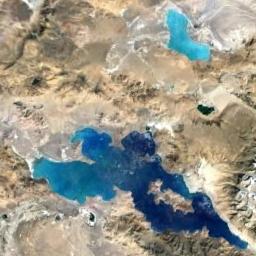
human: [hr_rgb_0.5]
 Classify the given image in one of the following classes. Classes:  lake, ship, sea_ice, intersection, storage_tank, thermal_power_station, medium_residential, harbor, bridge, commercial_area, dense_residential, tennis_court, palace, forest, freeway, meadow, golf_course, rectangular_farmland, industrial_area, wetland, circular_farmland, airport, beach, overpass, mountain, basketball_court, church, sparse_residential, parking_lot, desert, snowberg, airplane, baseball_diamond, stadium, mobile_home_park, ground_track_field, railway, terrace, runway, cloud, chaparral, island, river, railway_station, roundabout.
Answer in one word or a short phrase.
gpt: lake